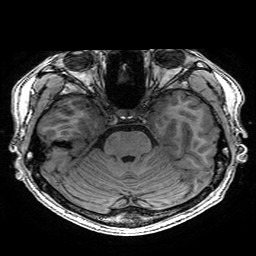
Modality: T1w
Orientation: coronal
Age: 21
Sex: male
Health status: healthy
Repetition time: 2.53 s
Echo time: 0.0034 s